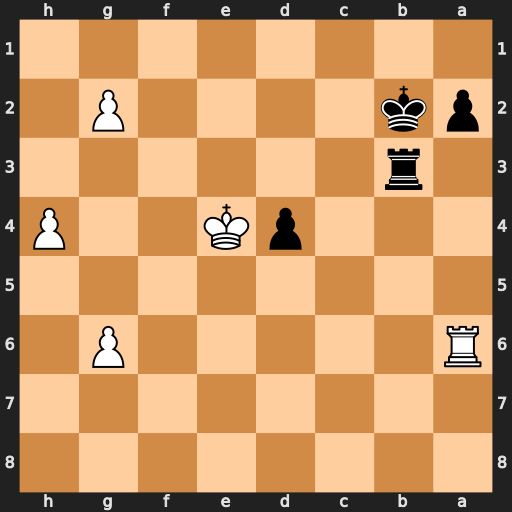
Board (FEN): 8/8/R5P1/8/3pK2P/1r6/pk4P1/8
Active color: b
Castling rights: -
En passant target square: -
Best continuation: Re3+ Kxd4 Ra3 Rxa3 Kxa3 Ke4 a1=Q